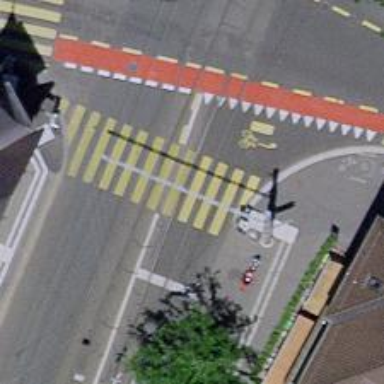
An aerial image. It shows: Tram crossing on the railway.